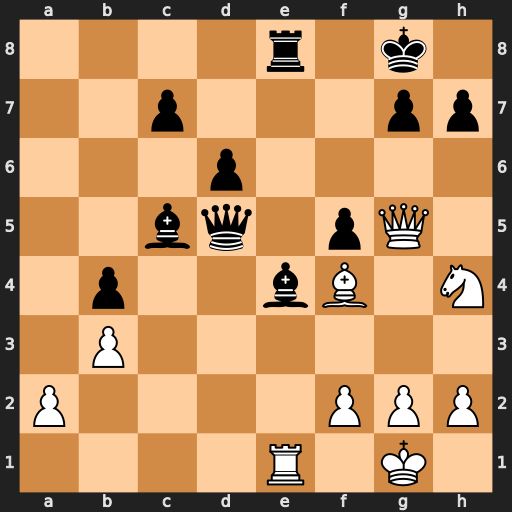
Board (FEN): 4r1k1/2p3pp/3p4/2bq1pQ1/1p2bB1N/1P6/P4PPP/4R1K1
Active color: w
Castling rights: -
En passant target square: -
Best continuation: Nxf5 Qxf5 Qxf5 Bxf5 Rxe8+